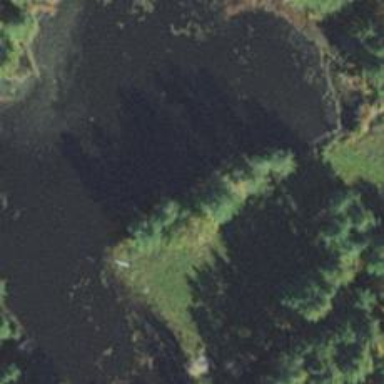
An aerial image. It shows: Pond surrounded by natural water.